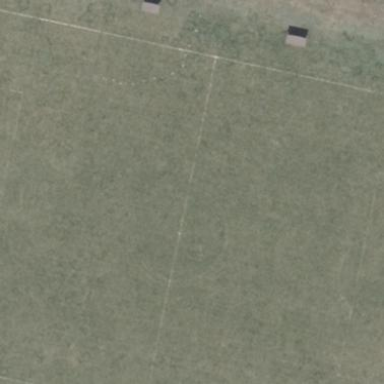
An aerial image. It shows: Soccer pitch for leisureland activities.